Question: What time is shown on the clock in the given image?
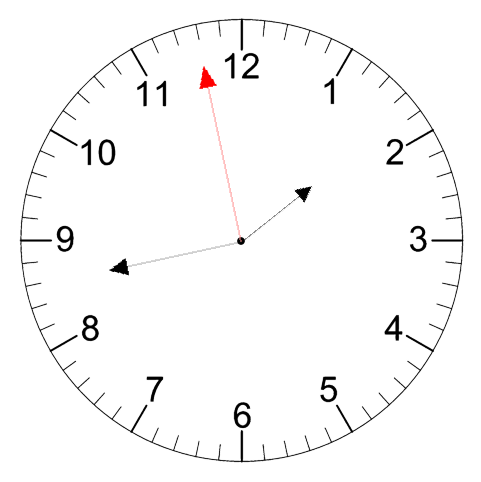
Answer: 01:42:58